【题型】解答题　【知识点】立体几何　【难度】easy
如图所示的几何体是圆柱的一部分，它由矩形$ABCD$的边$AB$所在的直线为旋转轴旋转$120^\circ$得到的，$AB=3$，$AD=2$.

\vspace{0.5em}
\noindent (1) 求这个几何体的体积；\\
(2) 这个几何体的表面积.

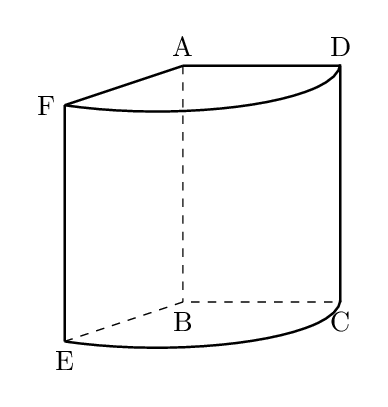
【解答】
\noindent \textbf{【分析】}(1) 求出矩形旋转一周所得圆柱的体积，根据几何体与圆柱体积比求其体积即可；\\
(2) 分别求出几何体外侧曲面、上下底面、两个矩形的面积，进而相加即可得结果.

\vspace{0.5em}
\noindent \textbf{【解答】}解：(1) 由题设，若将矩形旋转一周所得圆柱的体积为$V=AB\times S_1$，
\noindent 其中$S_1$为底面积，且$S_1=\pi\times AD^2$，故$V=3\times 4\pi=12\pi$，
\noindent 因为几何体是矩形旋转$120^\circ$得到，故几何体体积为
\[
\frac{120}{360}V=\frac{V}{3}=4\pi.
\]

\vspace{0.5em}
\noindent (2) 由题设$\overset{\frown}{FD}=\overset{\frown}{EC}=\frac{1}{3}\times 2AD\times\pi=\frac{4\pi}{3}$，则几何体外侧曲面的面积为$3\times\frac{4\pi}{3}=4\pi$，
\noindent 上下底面的面积和为$2\times\frac{S_1}{3}=\frac{8\pi}{3}$，矩形$ABCD$，$ABEF$的面积和为$12$，
\noindent 综上，几何体的表面积为$12+\frac{20\pi}{3}$.

\vspace{0.5em}
\noindent \textbf{【点评】}本题主要考查旋转体表面积与体积的求法，考查运算求解能力，属于中档题.